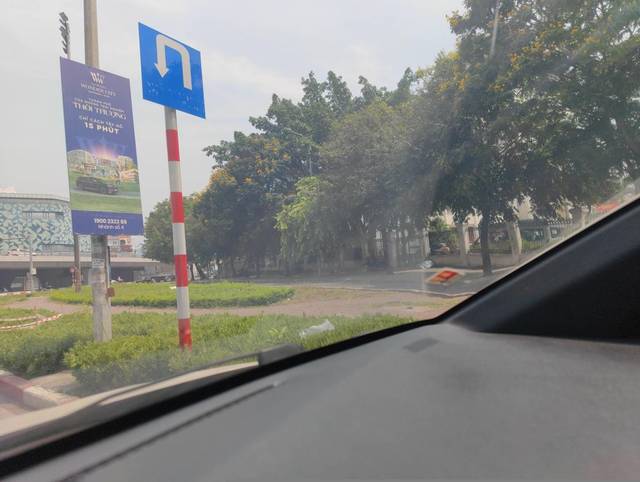
Region: Vietnam
Coordinates: 21.037, 105.781